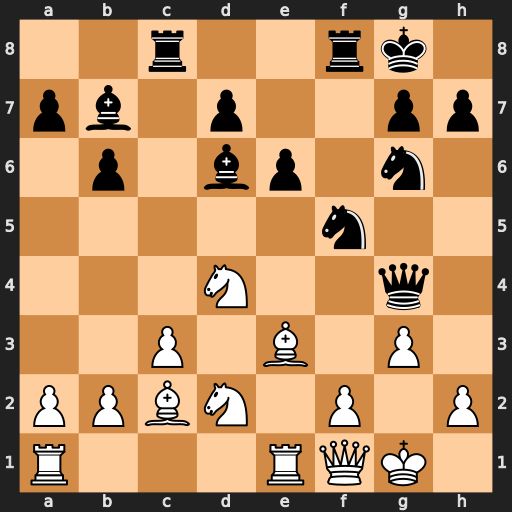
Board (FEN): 2r2rk1/pb1p2pp/1p1bp1n1/5n2/3N2q1/2P1B1P1/PPBN1P1P/R3RQK1
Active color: w
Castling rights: -
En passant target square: -
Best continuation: Nxf5 Rxf5 Bd1